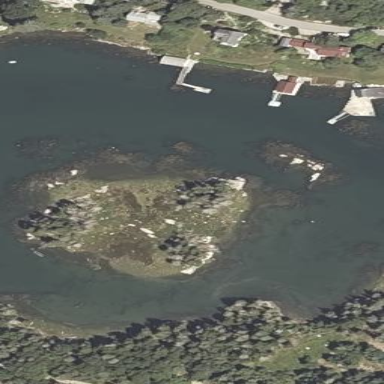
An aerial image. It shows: Islet along the coastline.